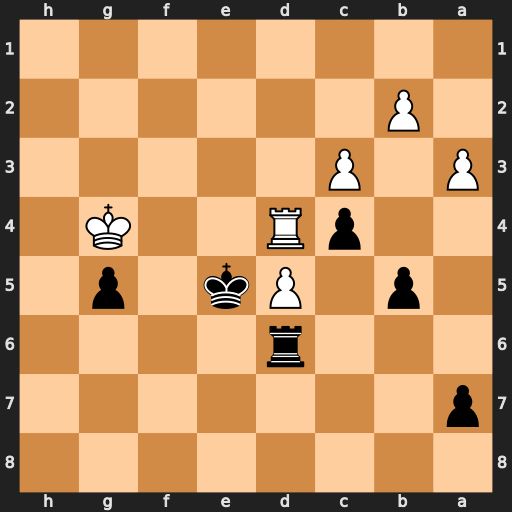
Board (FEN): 8/p7/3r4/1p1Pk1p1/2pR2K1/P1P5/1P6/8
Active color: b
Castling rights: -
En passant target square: -
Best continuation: Rxd5 Rxd5+ Kxd5